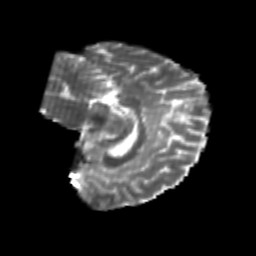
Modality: T2w
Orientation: sagittal
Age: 25
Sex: female
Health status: healthy
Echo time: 0.074 s